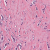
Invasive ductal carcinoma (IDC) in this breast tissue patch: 1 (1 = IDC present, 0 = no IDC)